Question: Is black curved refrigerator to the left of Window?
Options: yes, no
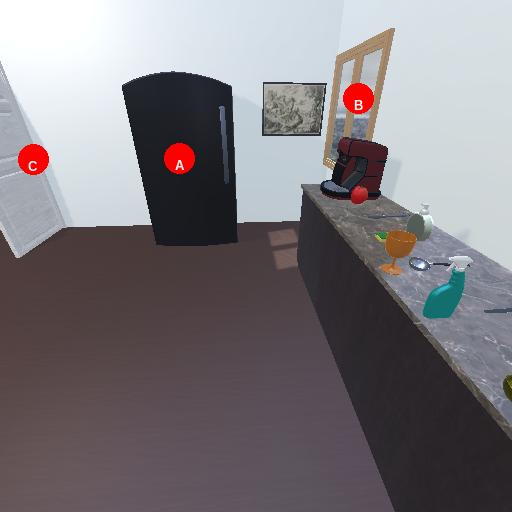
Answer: yes